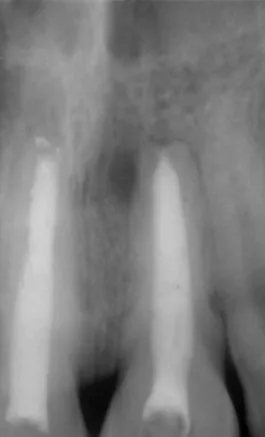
Radiographic appearance at 1 year 6 months.
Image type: radiology (x_ray)